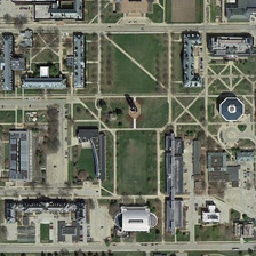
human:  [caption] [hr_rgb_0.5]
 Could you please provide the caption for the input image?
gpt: The area is fully equipped.

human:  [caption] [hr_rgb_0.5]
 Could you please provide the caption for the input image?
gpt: This area is a well-equipped school.

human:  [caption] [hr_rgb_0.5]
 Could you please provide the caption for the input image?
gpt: The area is a well-equipped school.

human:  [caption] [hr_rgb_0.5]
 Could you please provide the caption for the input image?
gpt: This is a well-equipped school.

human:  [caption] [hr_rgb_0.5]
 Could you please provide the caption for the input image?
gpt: The area is a well-equipped school.